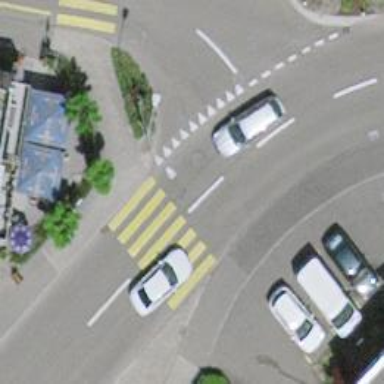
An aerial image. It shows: Marked crossing on the road.